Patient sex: F
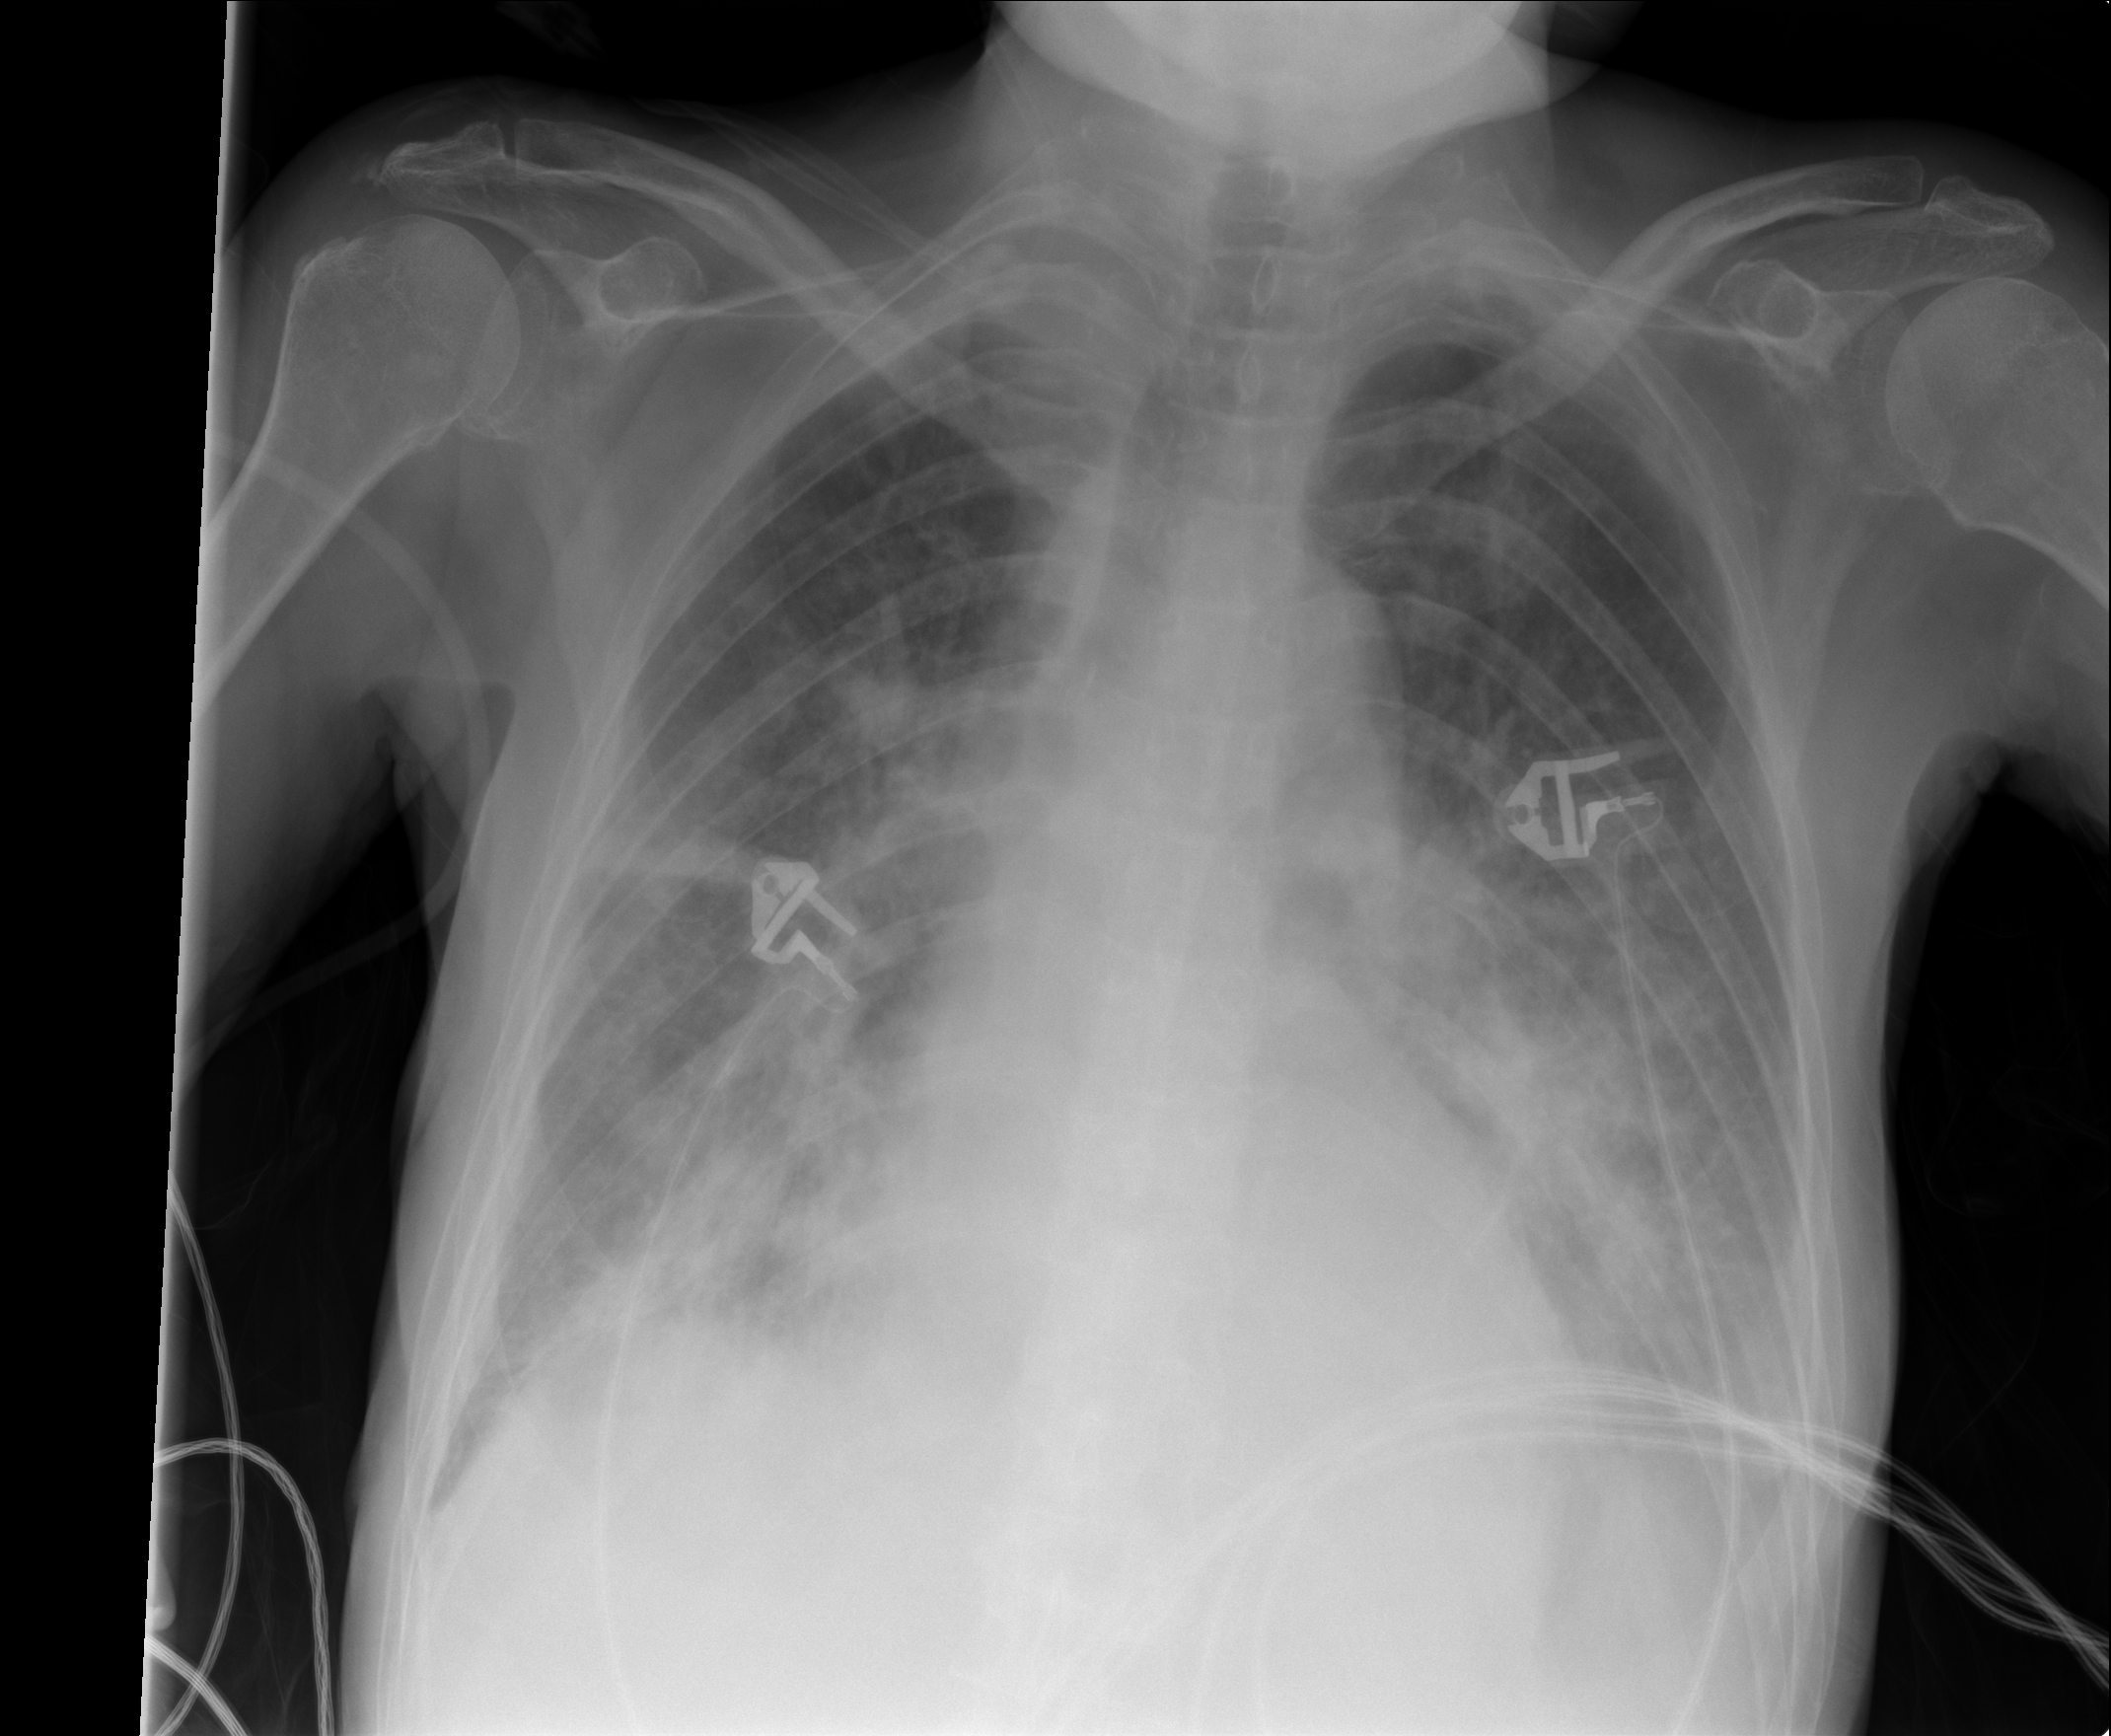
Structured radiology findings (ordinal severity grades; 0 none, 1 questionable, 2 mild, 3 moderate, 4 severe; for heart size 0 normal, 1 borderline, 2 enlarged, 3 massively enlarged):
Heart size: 0
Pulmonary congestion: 1
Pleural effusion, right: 2
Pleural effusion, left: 3
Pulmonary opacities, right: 3
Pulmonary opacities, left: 3
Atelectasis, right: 2
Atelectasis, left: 2